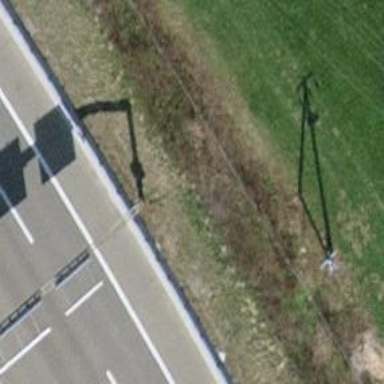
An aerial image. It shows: Gantry structure.